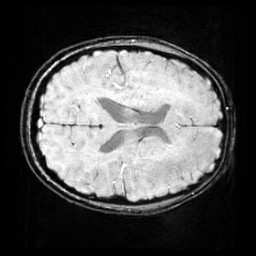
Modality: SWI
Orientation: axial
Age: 12
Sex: male
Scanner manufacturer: siemens
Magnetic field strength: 3 T
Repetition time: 0.027 s
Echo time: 0.02 s